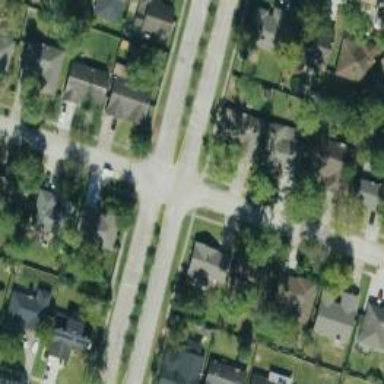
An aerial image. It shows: Unmarked crossing on footway.